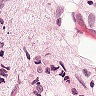
Metastatic tissue present: yes